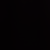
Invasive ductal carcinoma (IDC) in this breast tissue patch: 0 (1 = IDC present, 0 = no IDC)